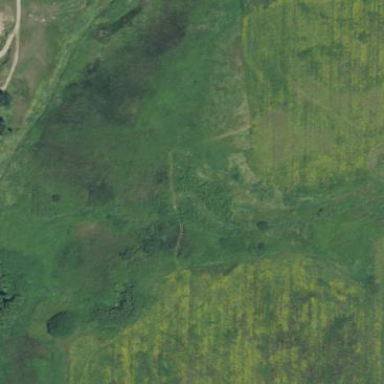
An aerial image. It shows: Fen wetland area.